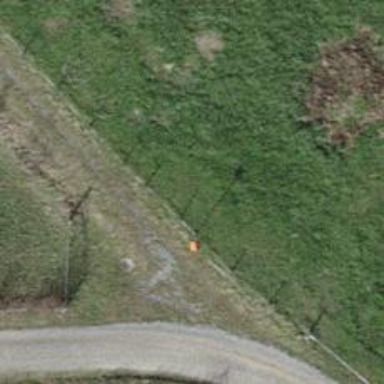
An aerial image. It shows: Pipeline marker.